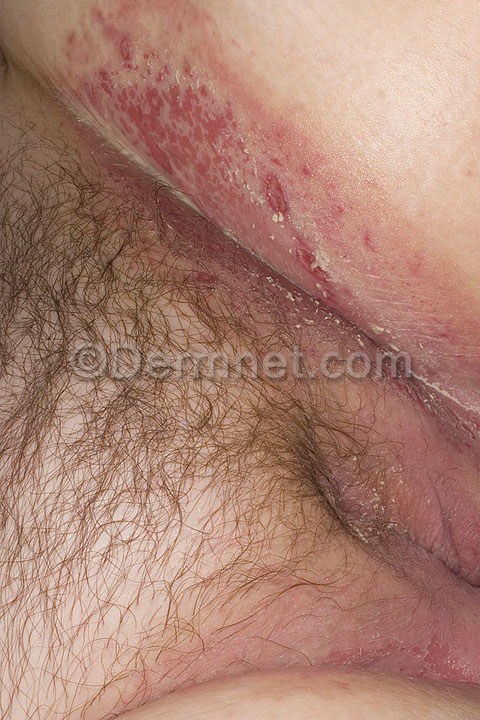
Disease: Psoriasis pictures Lichen Planus and related diseases